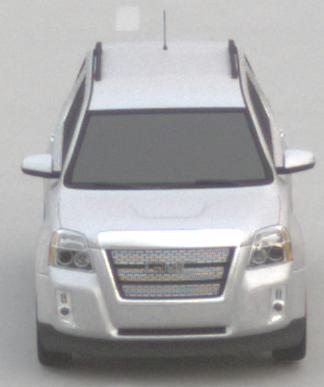
Make: GMC
Model: Terrain
Detailed model: Gen. 1
Model produced from: 2009
Model produced until: 2017
Doors: 5
Color: white
Road condition: dry road
Daytime: sunrise or sunset
Contrast: low contrast